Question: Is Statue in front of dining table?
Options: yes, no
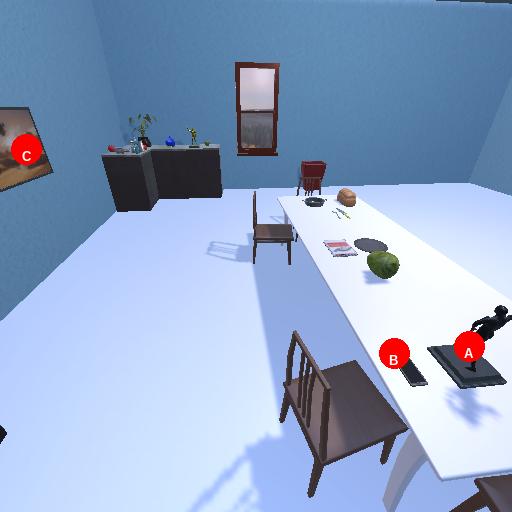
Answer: yes